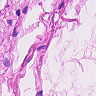
Metastatic tissue present: no